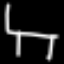
Label: chair